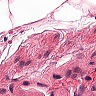
Metastatic tissue present: no